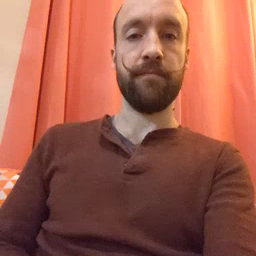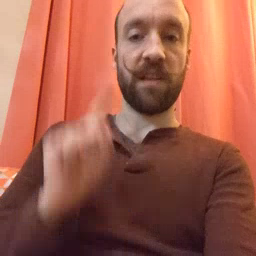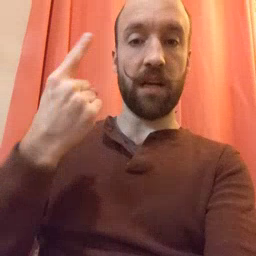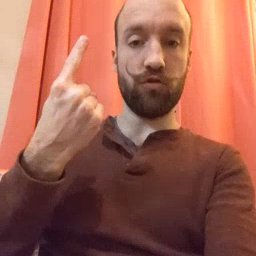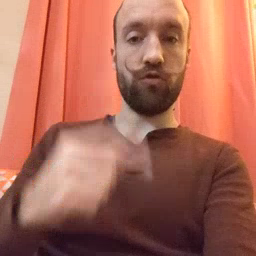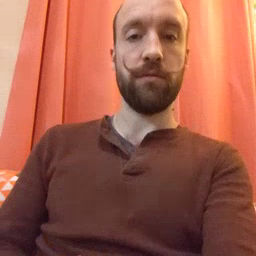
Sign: first